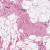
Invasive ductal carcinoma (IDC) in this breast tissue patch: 0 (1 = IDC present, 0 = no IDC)